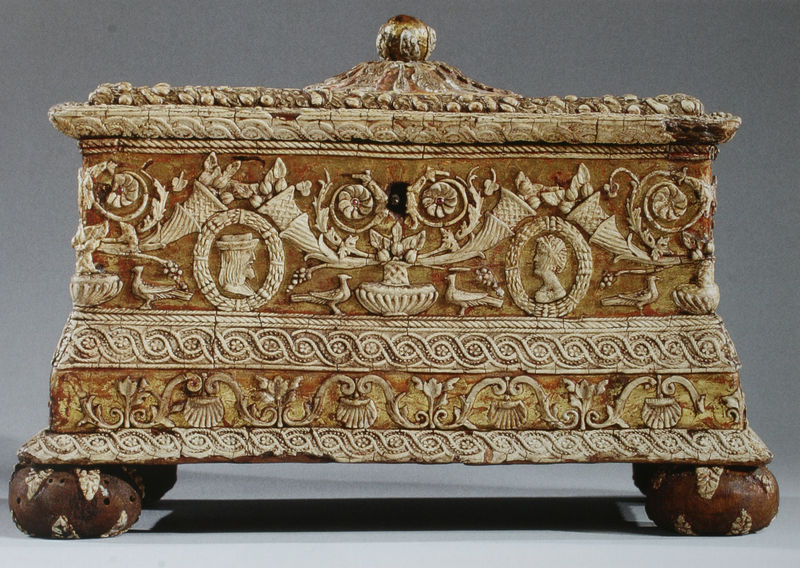
Titel: Kästchen für Bonbons
Standort: Mailand
Institution: Sammlung Koelliker
Schlagwörter: blau, blätter, fuß, kopf, mann, schatten, vogel, weiß, frauen, menschen, ocker, blume, blumen, braun, frau, hintergrund, holz, hut, köpfe, licht, marmor, männer, profil, schmuck, blüte, blüten, obst, rosen, schloss, tier, tiere, beige, muster, ornament, gesichter, profile, band, mensch, rahmen, schale, sockel, stein, bildnis, füllhorn, horn, porträt, vögel, figur, paar, blatt, pflanzen, knopf, renaissance, zart, rund, früchte, ranken, ton, vase, relief, füße, italien, rand, figuren, symmetrie, dekor, floral, ornamente, verzierung, korb, fein, foto, fotografie, griff, truhe, deckel, dose, medaillon, motiv, rechteck, porträts, symmetrisch, tauben, kugel, kiste, schachtel, pfau, kranz, bildnisse, portraits, löcher, schnitzerei, kasten, ecken, fries, knauf, ehepaar, sarg, weintrauben, voluten, rosette, rechteckig, kränze, muschel, hörner, zier, kamee, muscheln, schatulle, emblem, reliefs, kästchen, ovale, rosetten, schlüsselloch, wertvoll, details, elfenbein, motive, arkanthus, feston, lorbeerkränze, füllhörner, trompete, behältnis, pfauen, reliquiar, holzwurm, wurmlöcher, zierelemente, medailon, vögek, dekcel, deckelknopf, kastentruhe, obkjekt, ährenkränze, füßen, elfenbeim, schätzkästchen